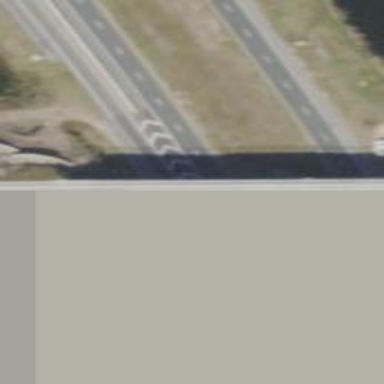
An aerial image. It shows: Asphalt road on secondary bridge.